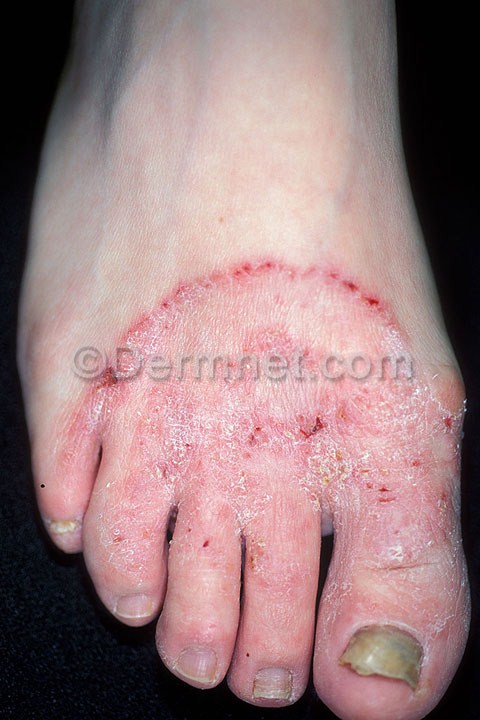
Disease: Tinea Ringworm Candidiasis and other Fungal Infections